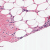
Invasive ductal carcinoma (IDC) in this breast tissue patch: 0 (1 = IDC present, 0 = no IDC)